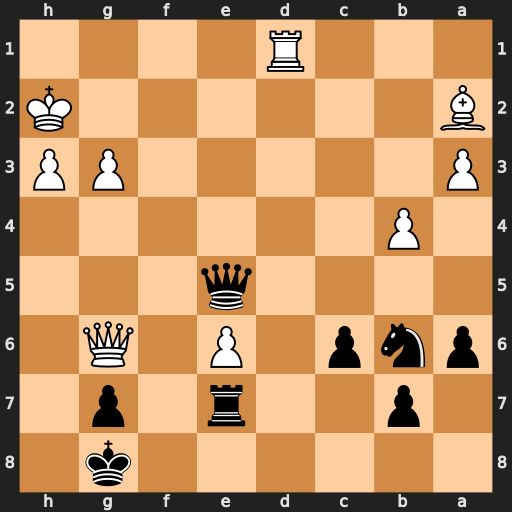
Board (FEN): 6k1/1p2r1p1/pnp1P1Q1/4q3/1P6/P5PP/B6K/3R4
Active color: b
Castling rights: -
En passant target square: -
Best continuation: Qe2+ Kg1 Qxd1+